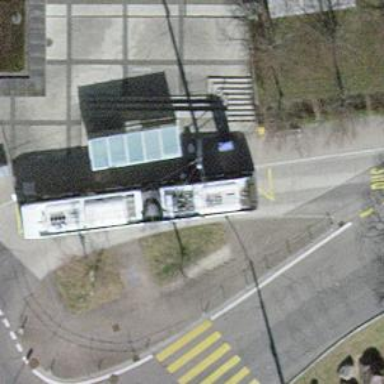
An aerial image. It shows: Concrete service road with trolley wire.